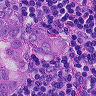
Metastatic tissue present: yes